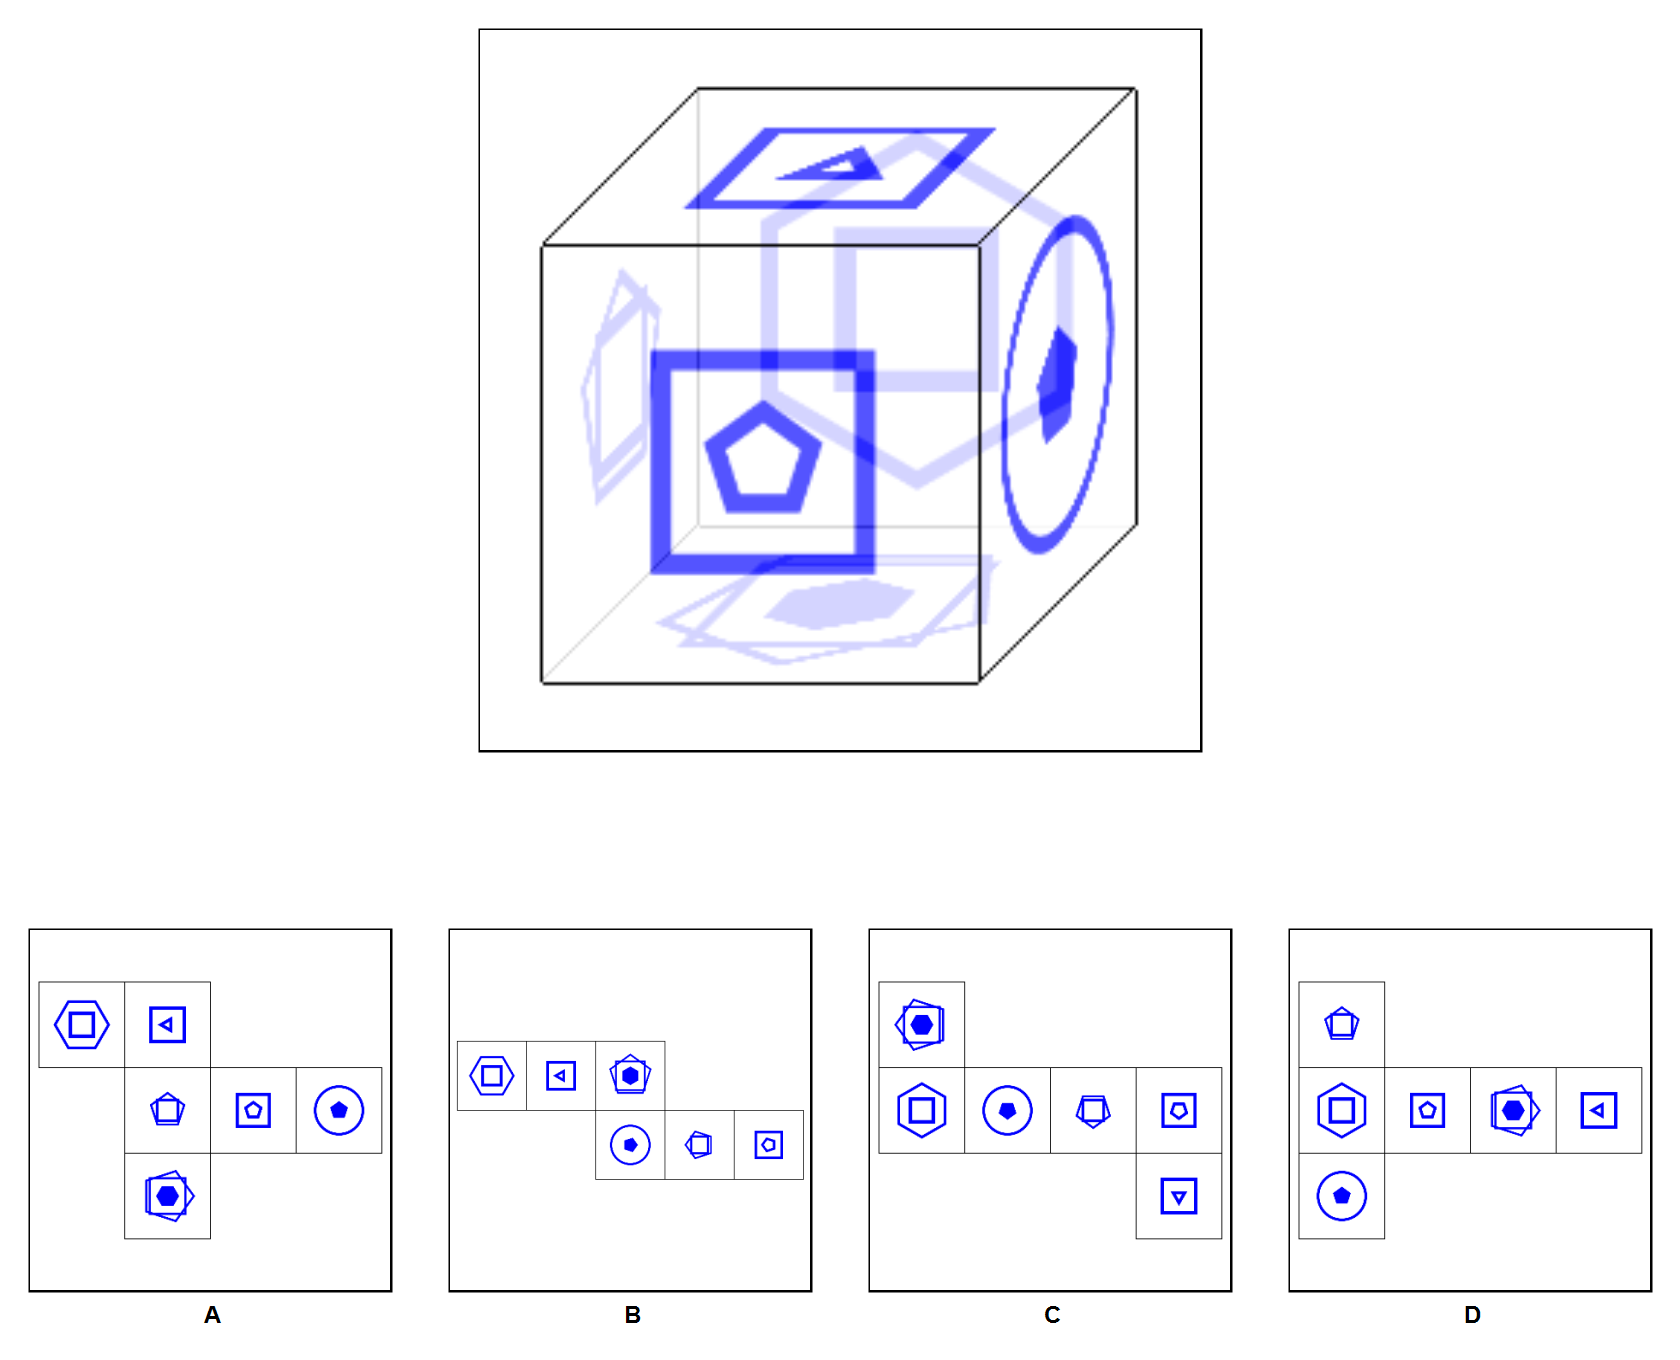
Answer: A